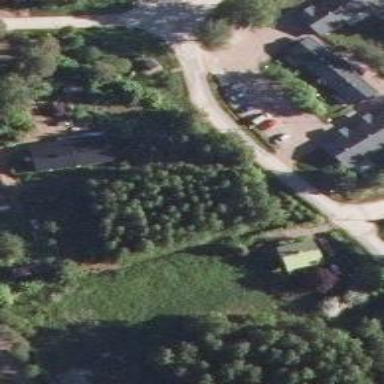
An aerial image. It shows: Driveway.